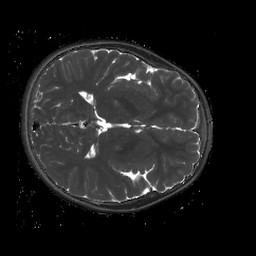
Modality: T2map
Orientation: axial
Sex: male
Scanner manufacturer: siemens
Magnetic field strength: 3 T
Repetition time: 4 s